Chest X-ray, AP view. Patient: 32 years old, sex M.
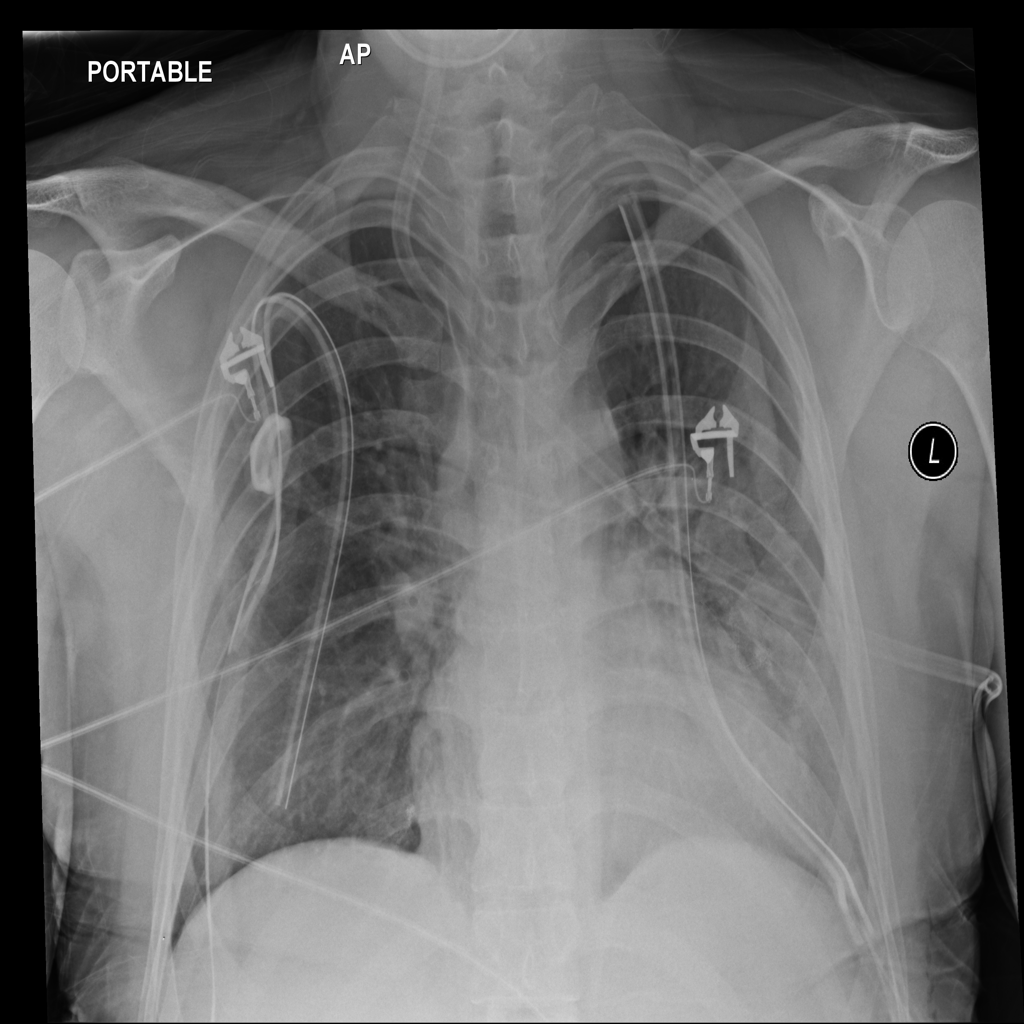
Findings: Atelectasis, Consolidation, Pneumothorax